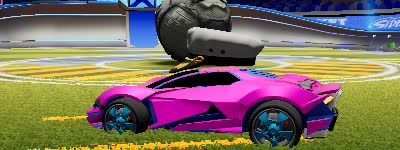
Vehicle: werewolf